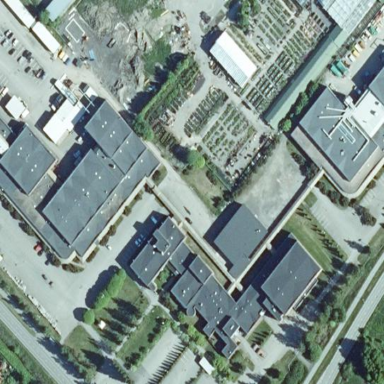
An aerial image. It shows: School.